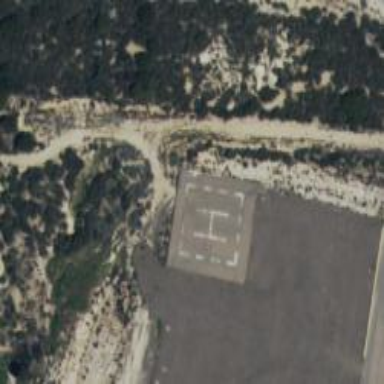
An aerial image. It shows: Image showing helipad at airport.